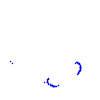
Particle: pion